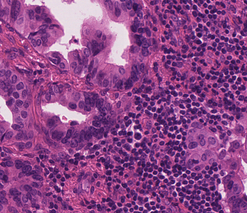
Tumor epithelial tissue: yes
Tumor-associated stroma tissue: yes
Normal tissue: no